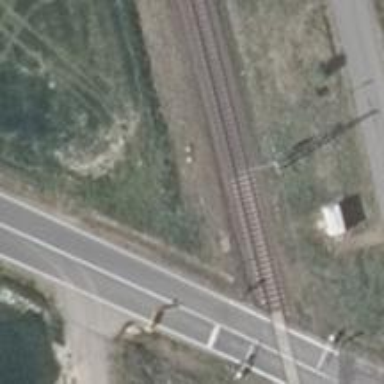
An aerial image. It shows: Railway milestone with catenary mast.